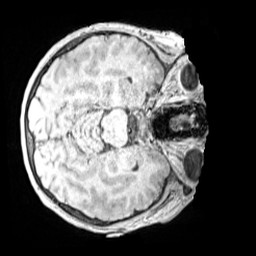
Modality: MP2RAGE
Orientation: axial
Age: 13
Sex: female
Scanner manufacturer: siemens
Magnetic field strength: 3 T
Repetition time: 4 s
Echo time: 0.00299 s